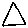
Label: triangle